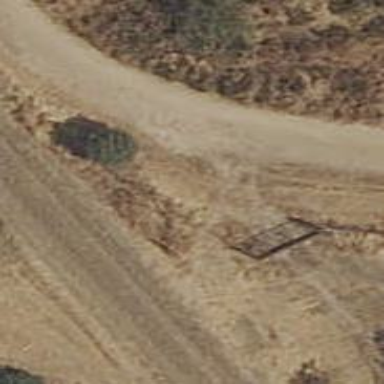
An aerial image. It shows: Gate.